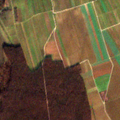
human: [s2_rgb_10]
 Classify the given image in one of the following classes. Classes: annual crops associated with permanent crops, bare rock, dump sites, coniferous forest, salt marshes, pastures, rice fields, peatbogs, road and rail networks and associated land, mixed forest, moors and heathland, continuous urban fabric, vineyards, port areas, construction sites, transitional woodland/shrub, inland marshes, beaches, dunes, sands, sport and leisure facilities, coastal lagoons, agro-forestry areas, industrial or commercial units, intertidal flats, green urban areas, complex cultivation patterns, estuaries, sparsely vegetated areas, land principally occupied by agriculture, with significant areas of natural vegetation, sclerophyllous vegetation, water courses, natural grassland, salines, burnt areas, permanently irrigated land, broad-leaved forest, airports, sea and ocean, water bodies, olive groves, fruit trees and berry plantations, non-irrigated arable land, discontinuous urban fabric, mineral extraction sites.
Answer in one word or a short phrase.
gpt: non-irrigated arable land, vineyards, broad-leaved forest